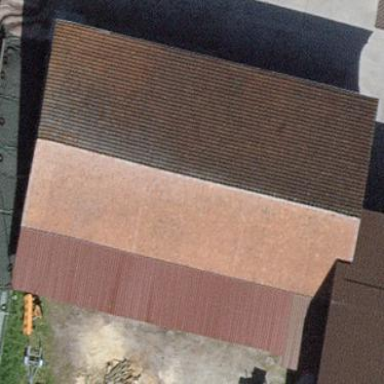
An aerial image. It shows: Stable building.